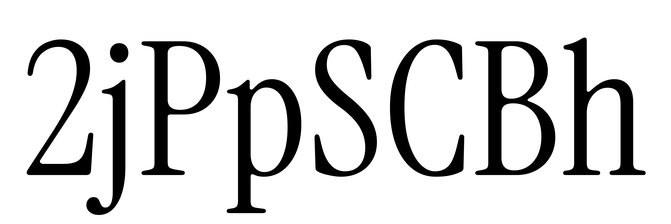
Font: InstrumentSerif-Regular